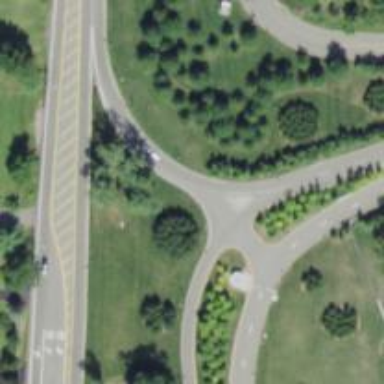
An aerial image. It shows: Secondary link road.